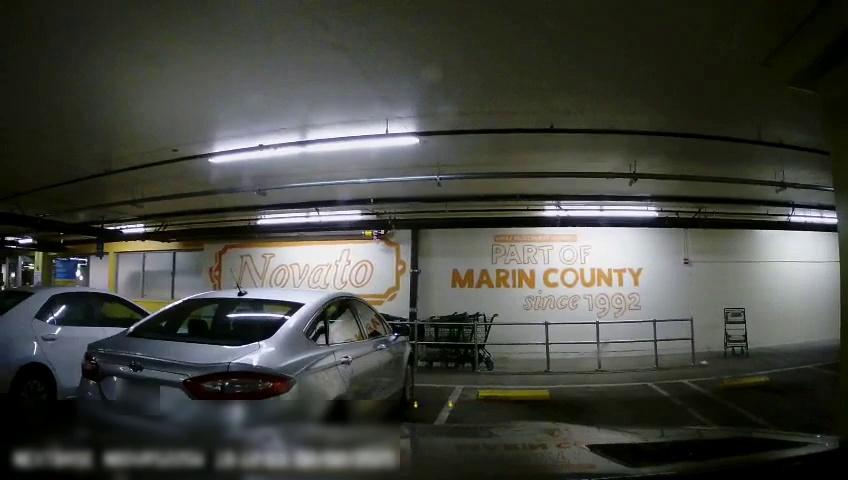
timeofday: Night
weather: Other
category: Drivable Space
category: Vehicles | Car
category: Vehicles | Car